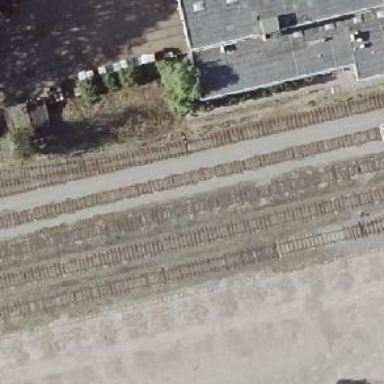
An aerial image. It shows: Railway switch with turnout to the right.